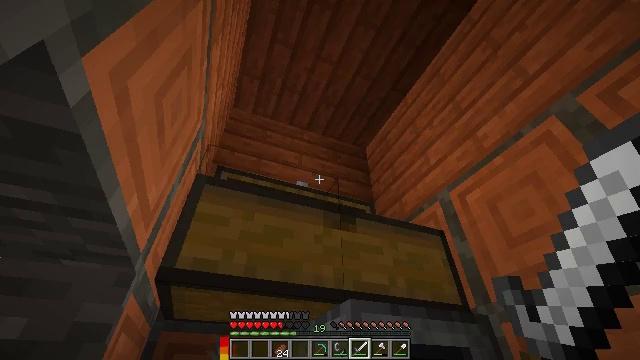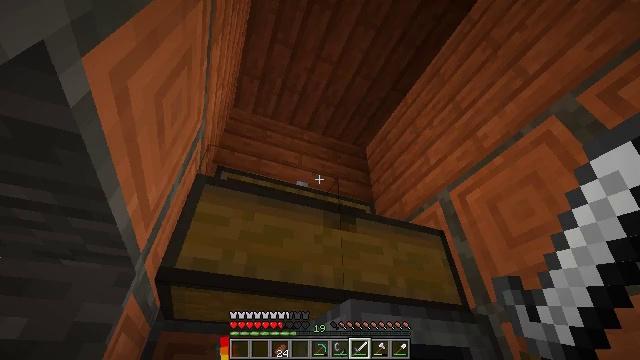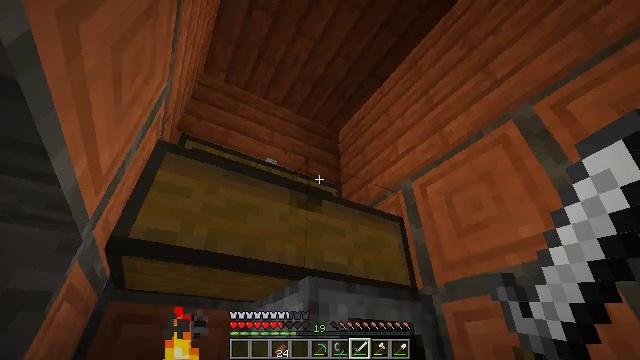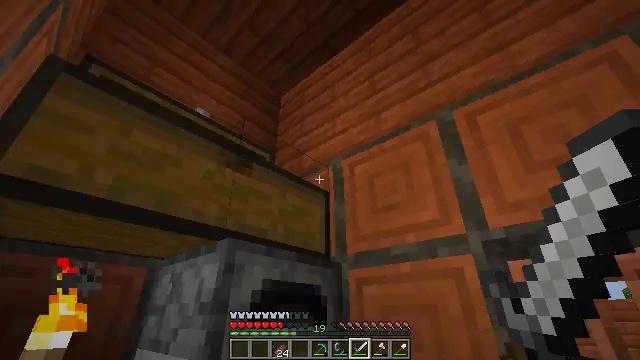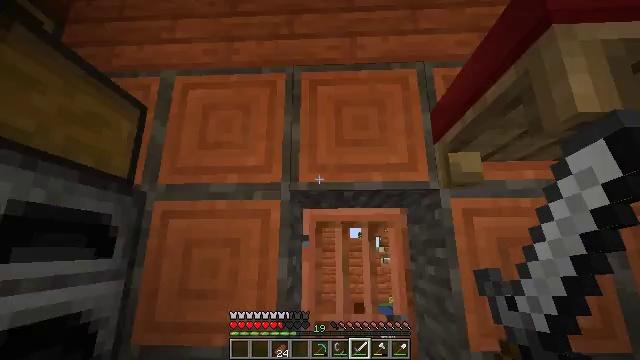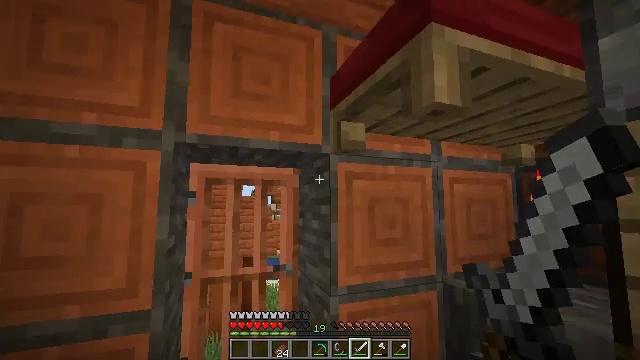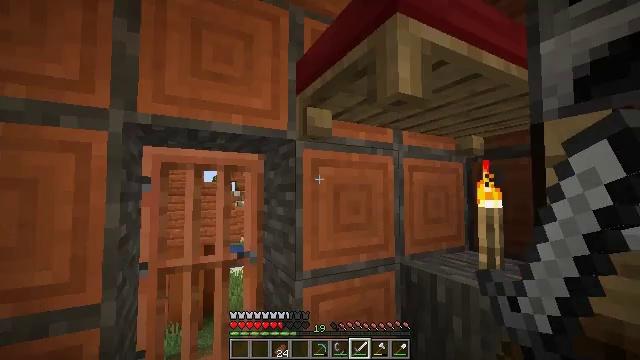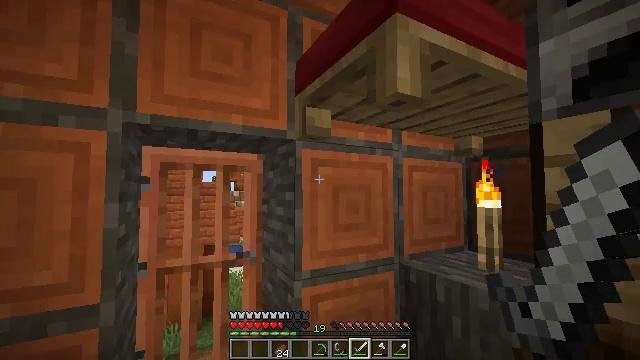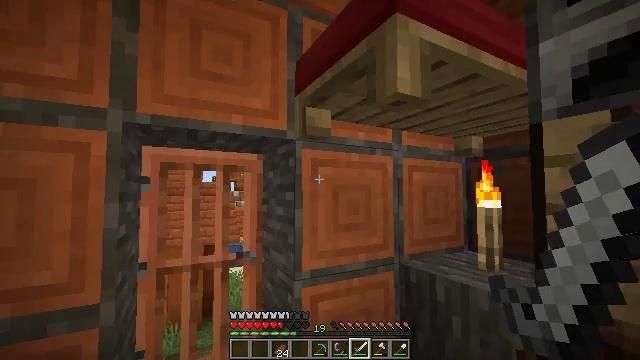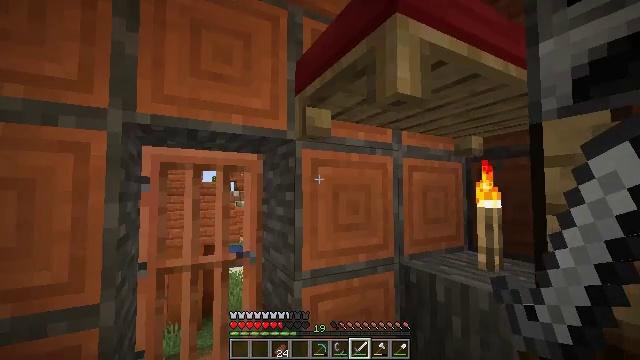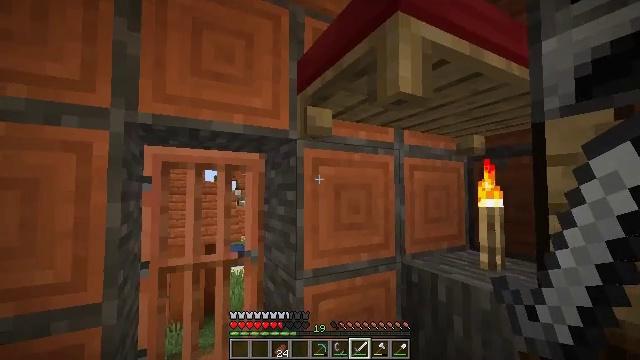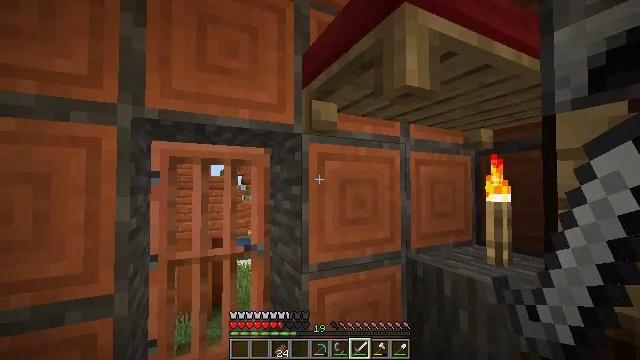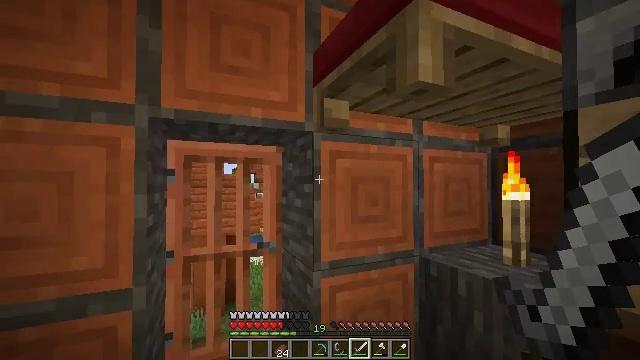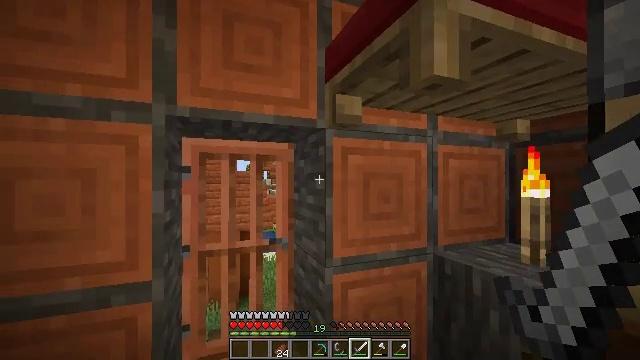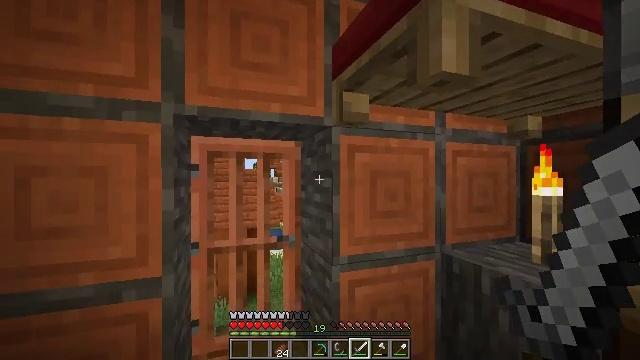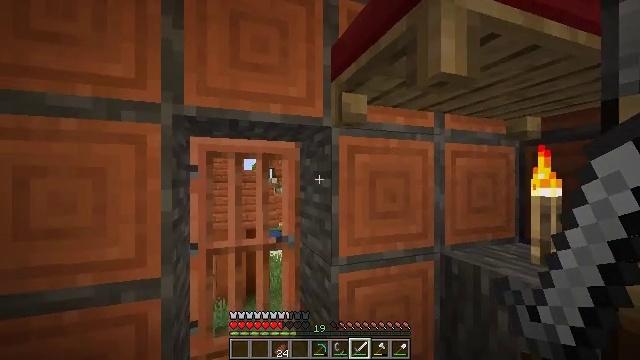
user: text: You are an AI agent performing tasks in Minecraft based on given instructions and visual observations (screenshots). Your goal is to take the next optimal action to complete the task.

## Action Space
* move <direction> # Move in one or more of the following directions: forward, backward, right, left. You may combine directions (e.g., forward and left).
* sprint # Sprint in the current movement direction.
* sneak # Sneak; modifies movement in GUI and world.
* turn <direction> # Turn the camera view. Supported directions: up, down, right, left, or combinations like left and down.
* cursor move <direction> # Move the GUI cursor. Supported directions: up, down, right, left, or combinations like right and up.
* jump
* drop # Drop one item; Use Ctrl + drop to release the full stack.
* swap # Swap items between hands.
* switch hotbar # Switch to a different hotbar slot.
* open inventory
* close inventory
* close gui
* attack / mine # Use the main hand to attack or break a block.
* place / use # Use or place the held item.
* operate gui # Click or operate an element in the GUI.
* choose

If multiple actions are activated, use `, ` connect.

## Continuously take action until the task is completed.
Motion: motion action
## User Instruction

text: Open a crafting table and make chainmail boots.
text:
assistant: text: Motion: no_op
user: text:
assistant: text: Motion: turn right and down
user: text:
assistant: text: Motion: turn right and down
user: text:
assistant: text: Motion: turn right and down
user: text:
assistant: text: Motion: turn right and down
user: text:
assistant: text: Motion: turn right and down
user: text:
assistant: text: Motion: no_op
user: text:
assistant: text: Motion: no_op
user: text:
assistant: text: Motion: no_op
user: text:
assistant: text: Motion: no_op
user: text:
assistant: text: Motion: turn left and down
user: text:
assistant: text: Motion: turn left
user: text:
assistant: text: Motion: turn left
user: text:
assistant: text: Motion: turn left
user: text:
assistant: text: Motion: no_op
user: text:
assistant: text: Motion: turn right
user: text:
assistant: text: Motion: turn right
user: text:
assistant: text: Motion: turn right and down
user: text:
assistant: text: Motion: turn right and down
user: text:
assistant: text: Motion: turn right
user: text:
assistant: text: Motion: no_op
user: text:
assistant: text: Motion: no_op
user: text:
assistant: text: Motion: turn right
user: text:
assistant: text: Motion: turn right
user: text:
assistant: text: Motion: turn right and up
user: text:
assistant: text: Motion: turn right and up
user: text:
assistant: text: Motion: no_op
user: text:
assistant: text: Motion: no_op
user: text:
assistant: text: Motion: no_op
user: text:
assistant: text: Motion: no_op